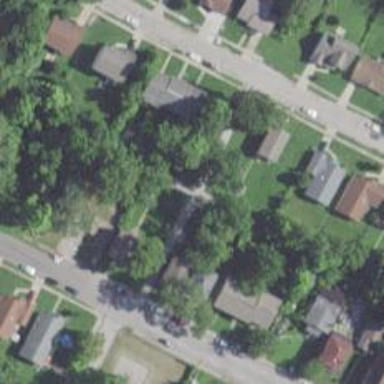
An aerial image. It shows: Alley classified as service road.